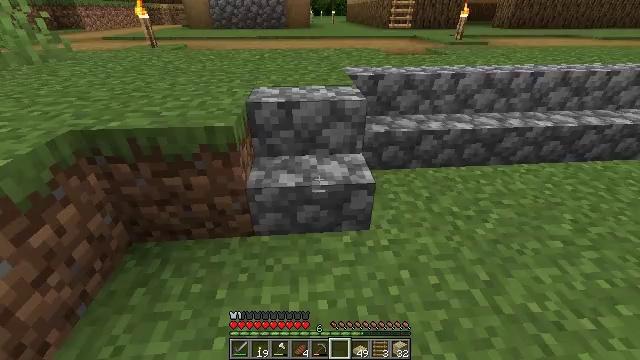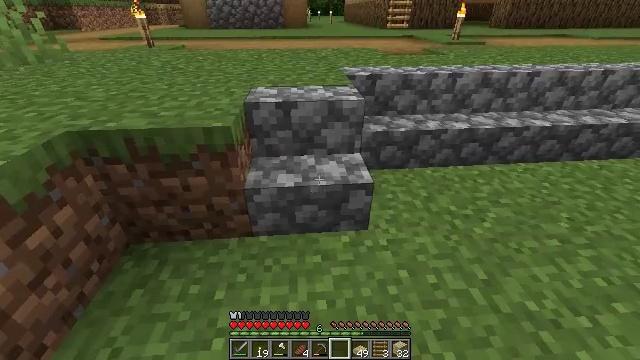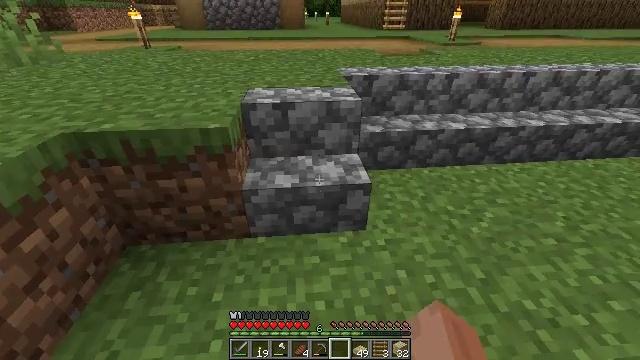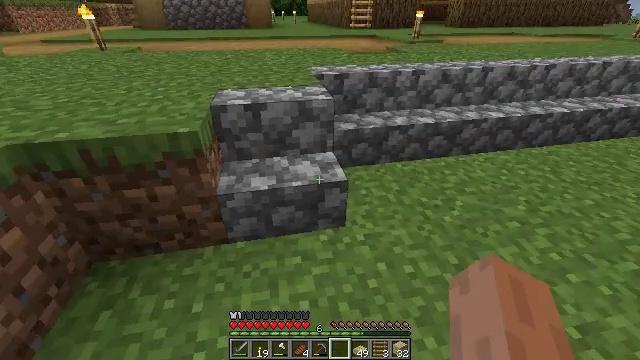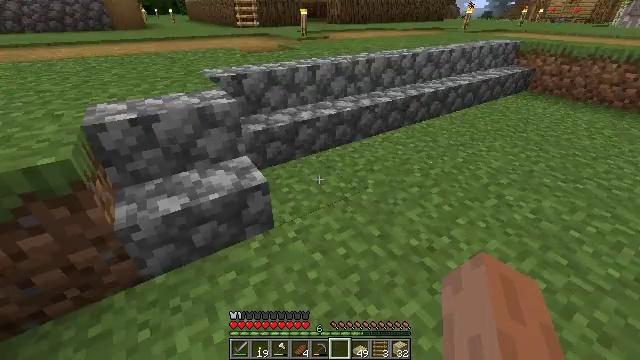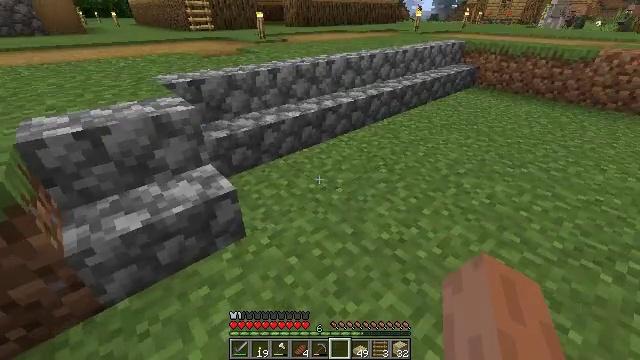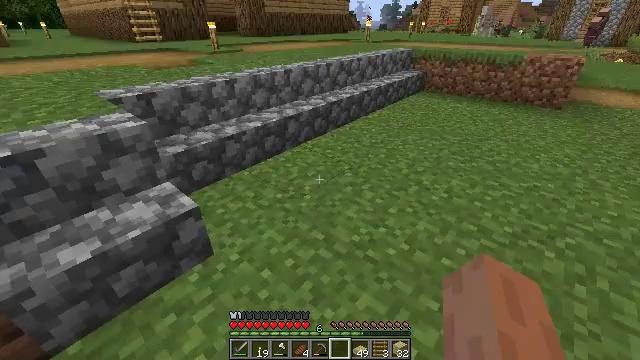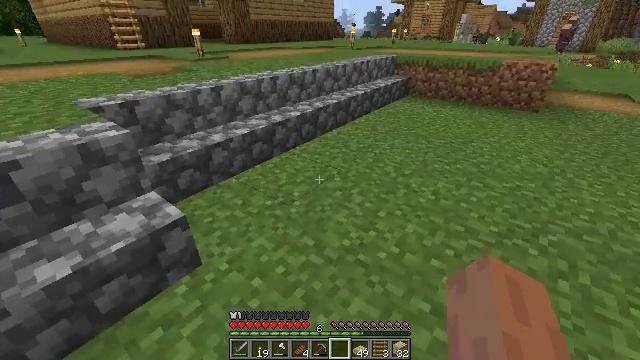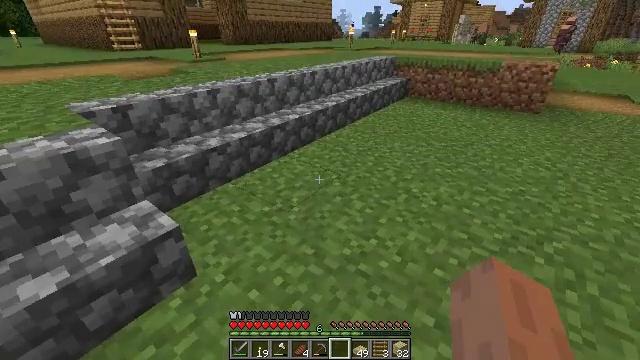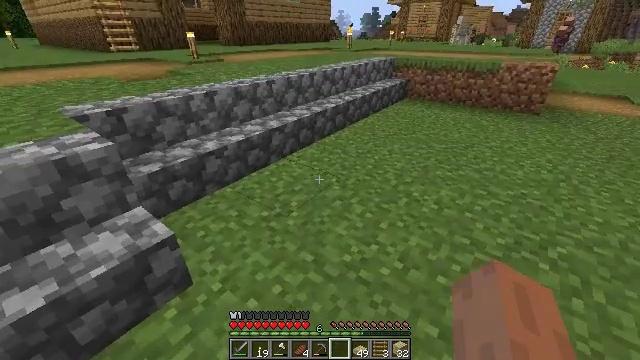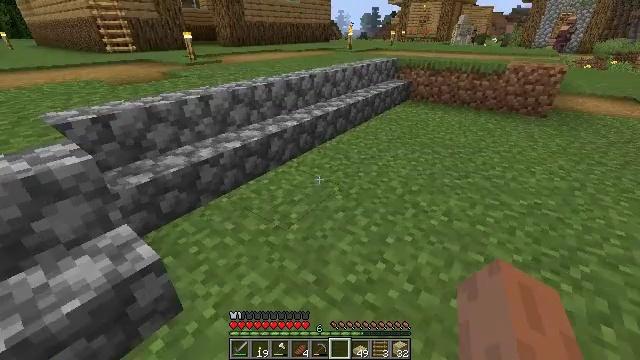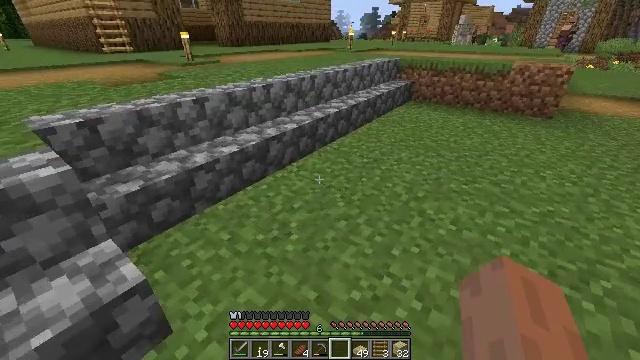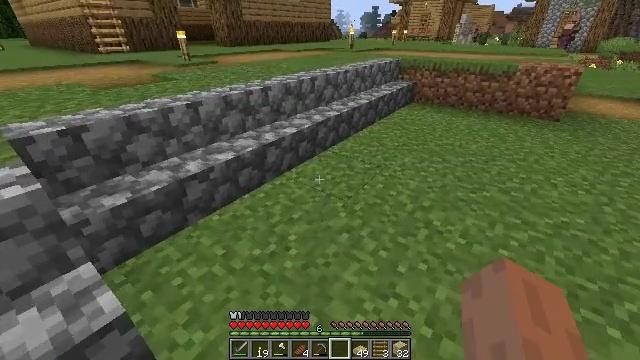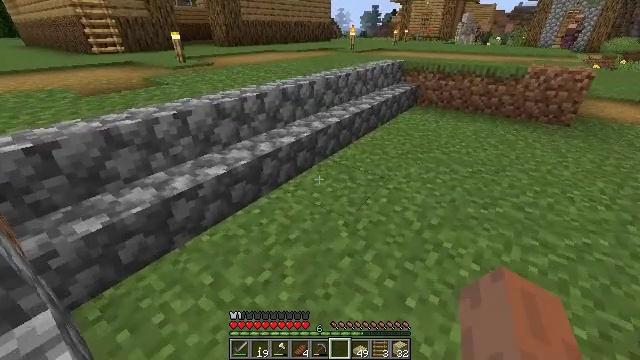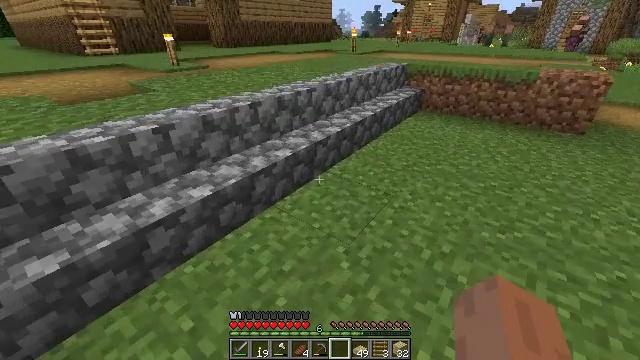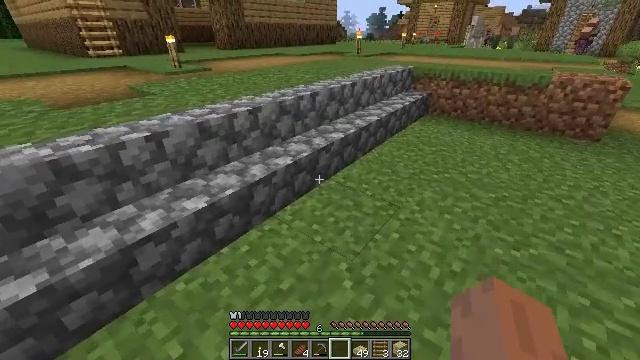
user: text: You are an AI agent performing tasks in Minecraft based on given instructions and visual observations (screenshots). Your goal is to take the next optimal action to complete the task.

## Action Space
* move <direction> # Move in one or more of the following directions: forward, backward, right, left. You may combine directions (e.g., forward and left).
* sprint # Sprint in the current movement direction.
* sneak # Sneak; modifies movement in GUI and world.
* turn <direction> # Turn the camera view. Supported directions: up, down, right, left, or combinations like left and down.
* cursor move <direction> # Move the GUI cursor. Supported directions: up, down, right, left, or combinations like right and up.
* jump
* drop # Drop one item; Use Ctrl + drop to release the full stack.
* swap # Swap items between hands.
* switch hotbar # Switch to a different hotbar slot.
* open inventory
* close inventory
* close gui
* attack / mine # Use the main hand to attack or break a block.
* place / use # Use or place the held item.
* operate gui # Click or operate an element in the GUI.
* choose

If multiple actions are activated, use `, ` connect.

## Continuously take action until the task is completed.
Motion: motion action
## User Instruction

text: Craft a birch door using birch planks in the crafting grid.
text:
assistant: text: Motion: no_op
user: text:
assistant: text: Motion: no_op
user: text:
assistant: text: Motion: turn right
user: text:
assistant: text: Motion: turn right
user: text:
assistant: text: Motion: turn right
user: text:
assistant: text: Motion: turn right and up
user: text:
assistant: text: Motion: turn right and up
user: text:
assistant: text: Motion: move forward
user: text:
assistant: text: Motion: move forward
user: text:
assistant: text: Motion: move forward
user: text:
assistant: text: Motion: move forward
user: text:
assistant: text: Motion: move forward
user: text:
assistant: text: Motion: move forward
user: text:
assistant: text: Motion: move forward
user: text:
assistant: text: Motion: move forward
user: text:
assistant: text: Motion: move forward, turn left
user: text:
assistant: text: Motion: move forward, turn left
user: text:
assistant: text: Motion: move forward, turn left
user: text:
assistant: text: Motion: move forward, turn left
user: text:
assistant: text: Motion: move forward
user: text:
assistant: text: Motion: move forward, turn left
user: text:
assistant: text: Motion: move forward, turn left
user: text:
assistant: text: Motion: move forward, turn left
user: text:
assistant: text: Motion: move forward, turn left
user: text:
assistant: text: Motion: move forward
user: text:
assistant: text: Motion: move forward, turn left
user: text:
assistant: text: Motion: move forward, turn left
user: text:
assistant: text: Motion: move forward, turn left
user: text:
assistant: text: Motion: move forward, turn left and up
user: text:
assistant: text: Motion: move forward, turn left